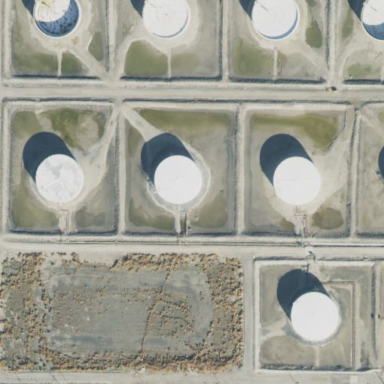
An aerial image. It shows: Industrial area dedicated to oil storage.